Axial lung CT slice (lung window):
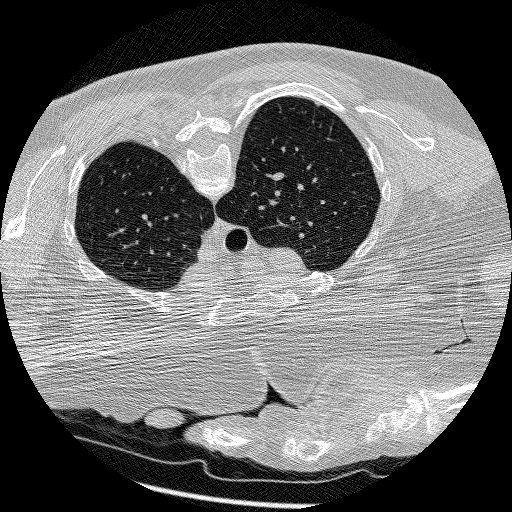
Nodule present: no